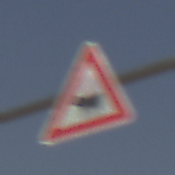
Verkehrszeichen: ViehtriebRechts
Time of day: MorningAfternoon
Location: Outdoor (Suburban)
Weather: Clear
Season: NotSpecified
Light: Natural